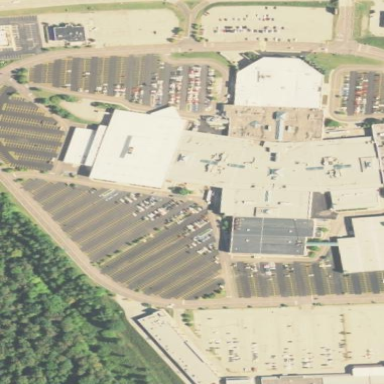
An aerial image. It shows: Retail building which is mall.